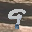
Label: 9